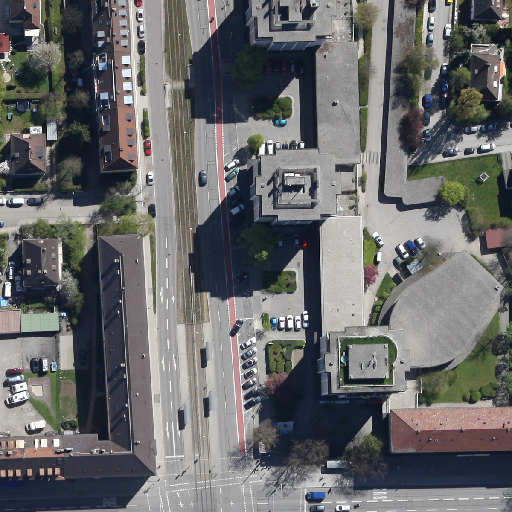
Referring expression: impervious surface